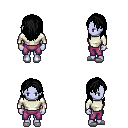
a pixel art fantasy rpg character, female body template, dark elf, purple skin, white long-sleeve shirt, magenta pants, black long hairstyle, bracelets, white slippers, four views (front, back, left, right), 2x2 character sprite sheet, small pixel art, hard edges, no anti-aliasing